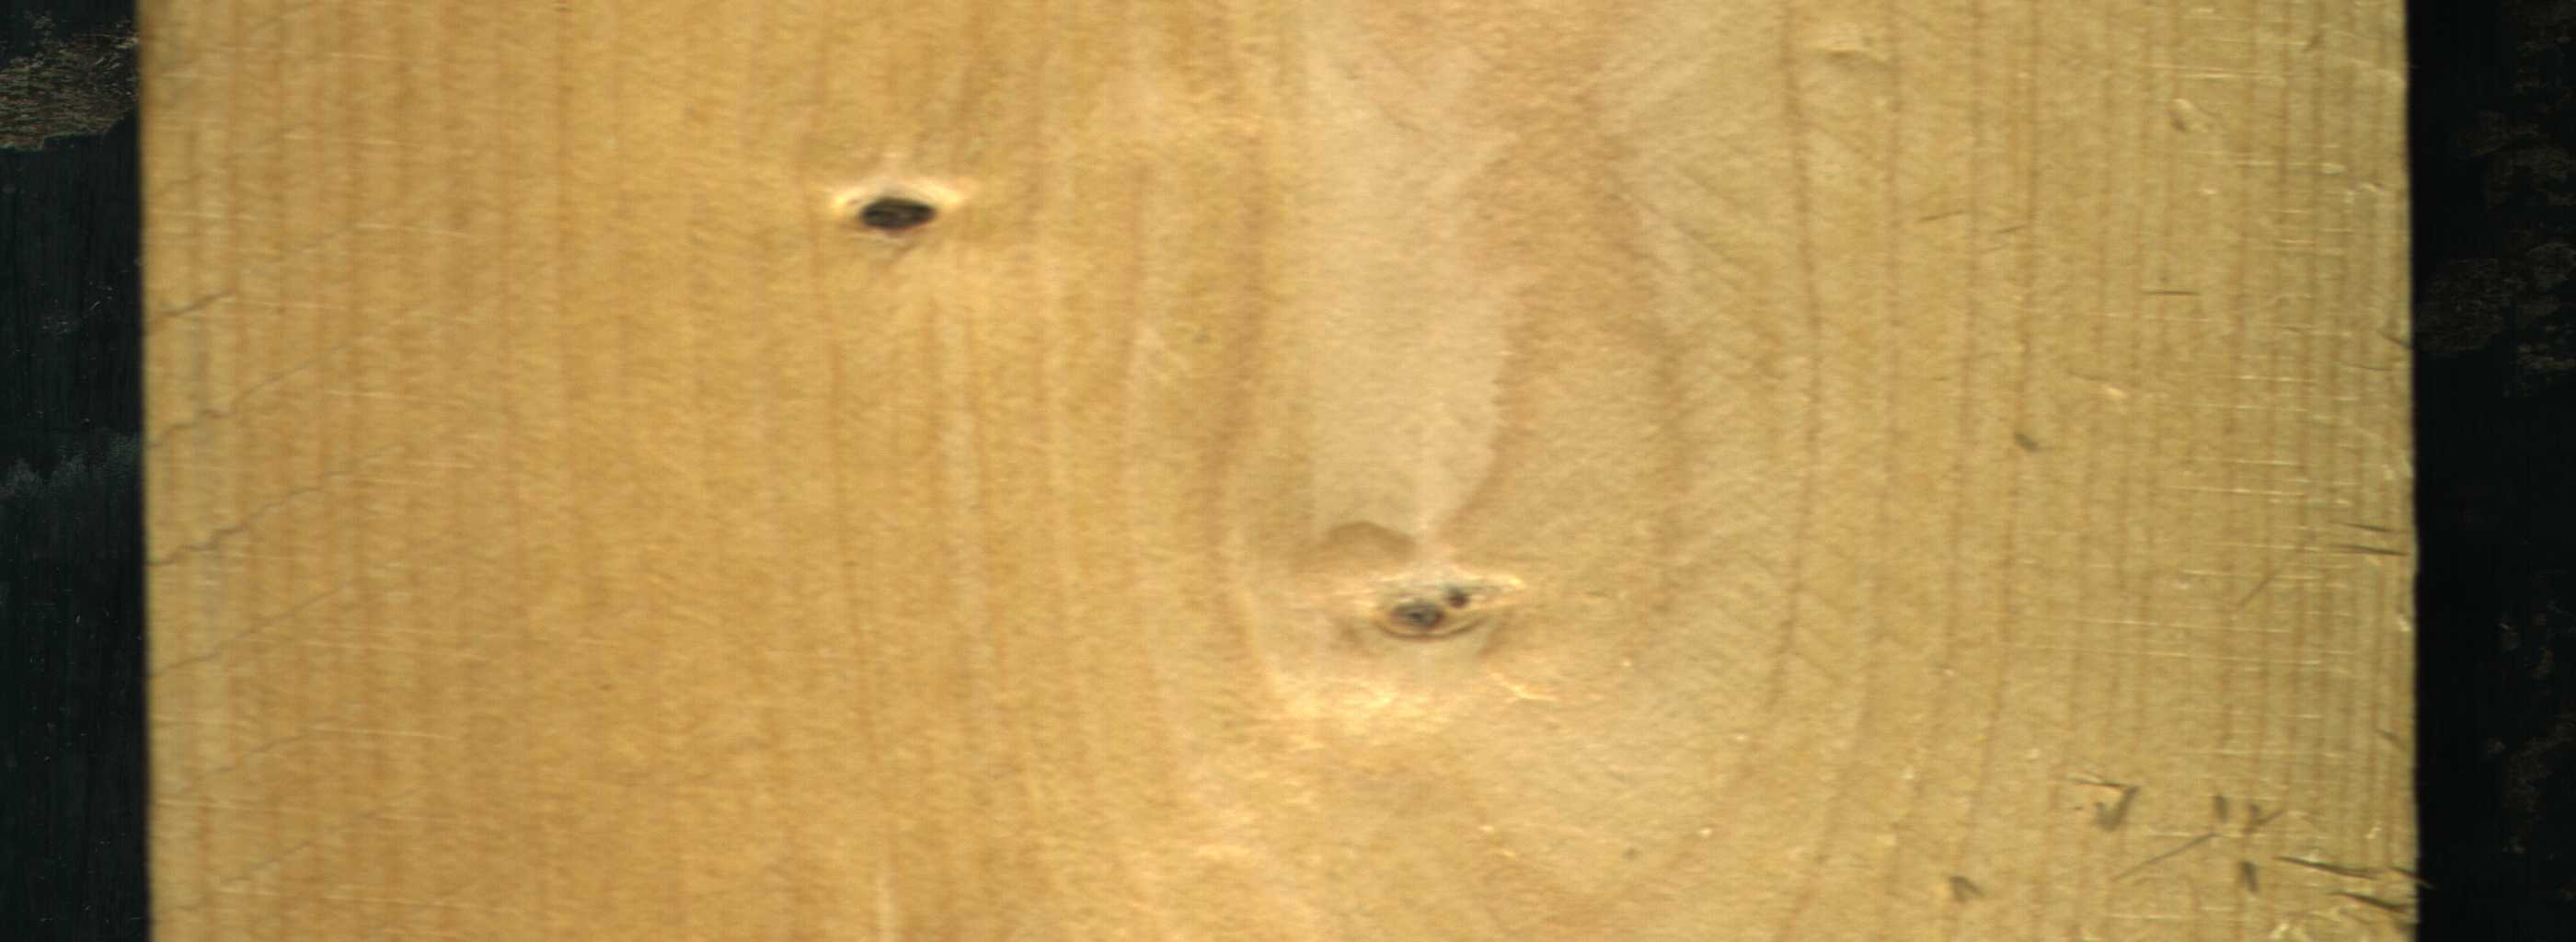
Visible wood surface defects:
Dead_Knot
Live_Knot